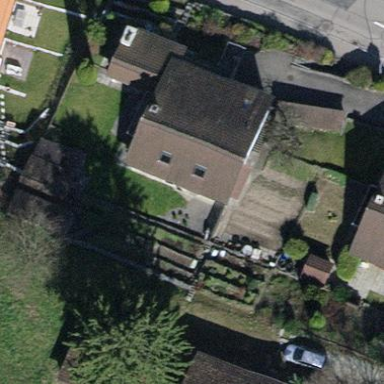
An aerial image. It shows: Building with tiled roof.